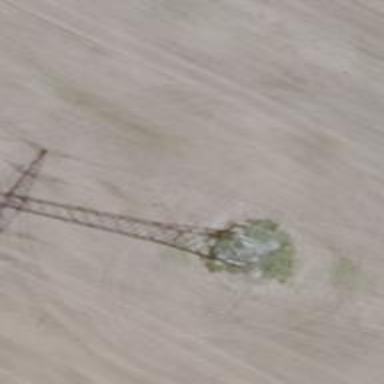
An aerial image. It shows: Power tower.